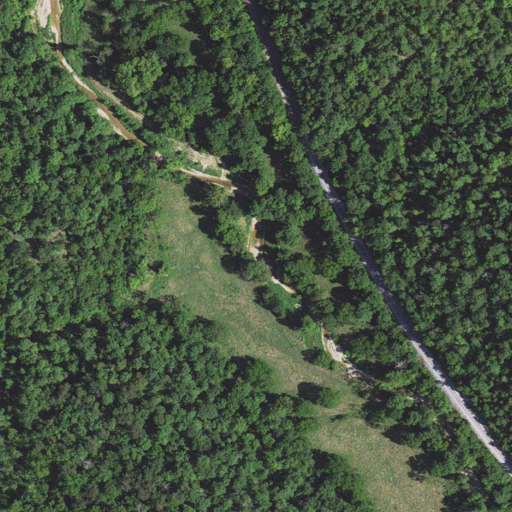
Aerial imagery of valley in Arkansas named Bryant Hollow containing deciduous forest, pasture, grassland, and mixed forest